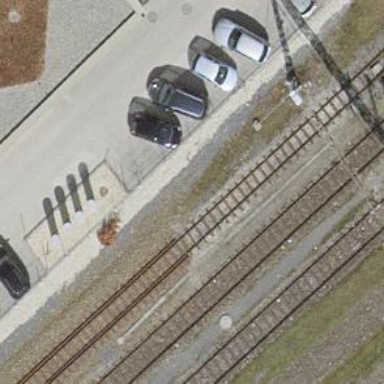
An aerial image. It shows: Narrow-gauge railway yard with electrified tracks using contact line.